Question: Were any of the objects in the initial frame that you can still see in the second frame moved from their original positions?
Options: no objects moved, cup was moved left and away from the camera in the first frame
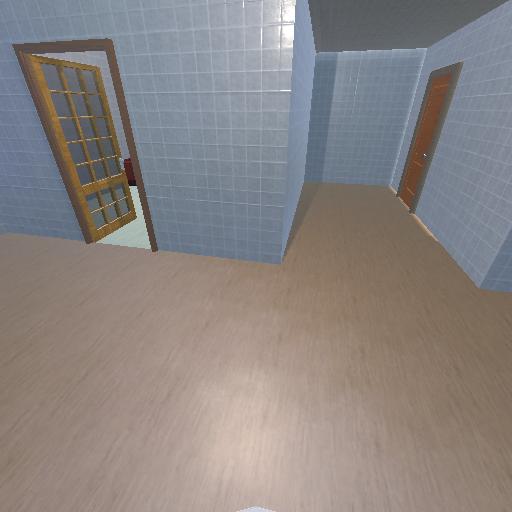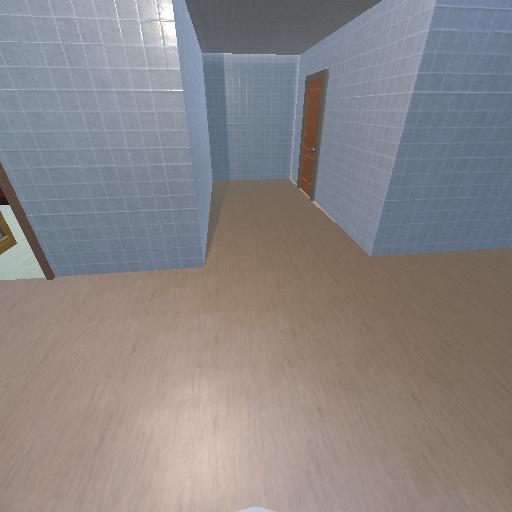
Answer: no objects moved